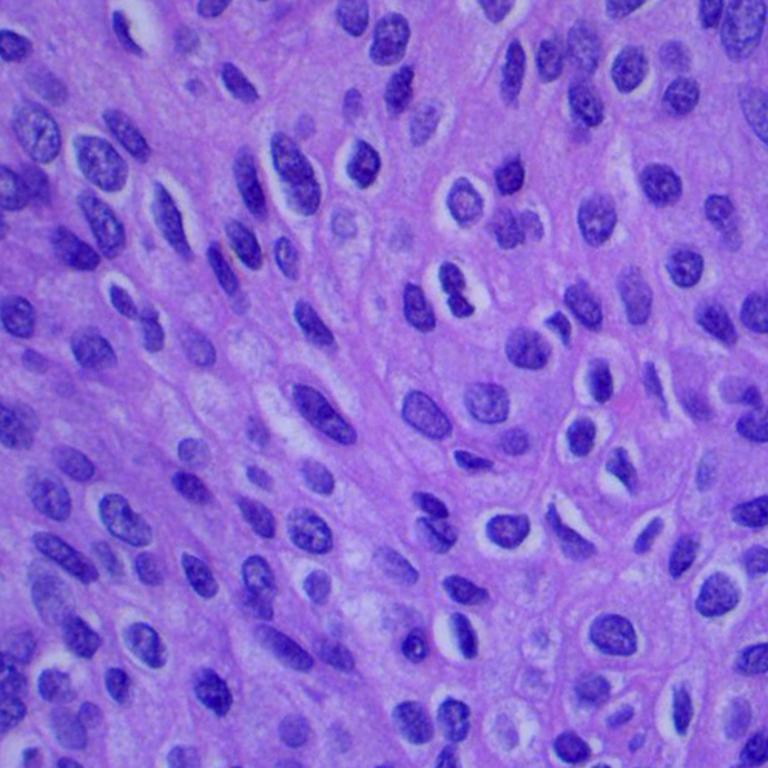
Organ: lung
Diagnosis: squamous carcinomas